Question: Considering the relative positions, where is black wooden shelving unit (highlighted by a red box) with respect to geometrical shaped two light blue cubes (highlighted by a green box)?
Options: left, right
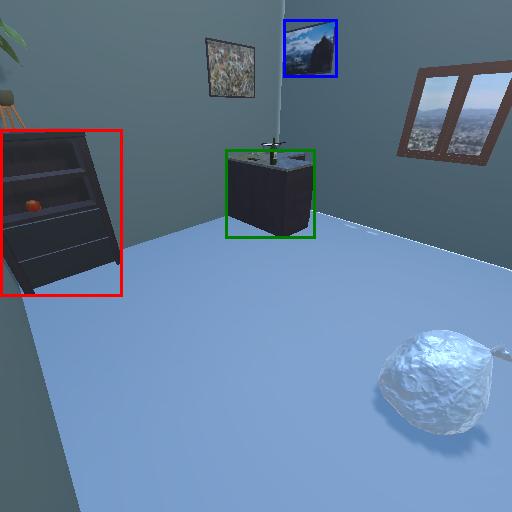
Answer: left